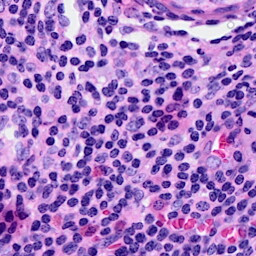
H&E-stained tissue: Breast